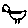
Label: bird